Question: I have to developed one expandablelistview.here if i have to run the program means it is worked successfully...but i have faced one problem...
The problem is if i have to click first group means the first group childrens all are displayed and also simply displayed second group children space.... Same problem is occurred here also.if i have to click second group means simply displayed first group children space afterthat displayed second group childrens...why this error is came here.please refer my code and give me solutions.please refer my screenshot that time you are clearly understood my question.

please help me...what problem is here.why space is occurred here...please help me friends.
Below code is my android-layout:
'''
<?xml version="1.0" encoding="utf-8"?>
<LinearLayout xmlns:android="http://schemas.android.com/apk/res/android"
android:layout_width="match_parent"
android:layout_height="wrap_content"
android:orientation="vertical" >
<TextView
android:id="@+id/payment_method1"
android:paddingLeft="5px"
android:textSize="15dip"
android:textStyle="bold"
android:layout_width="wrap_content"
android:layout_height="wrap_content"/>
<TextView
android:id="@+id/payment_method"
android:paddingLeft="75px"
android:textSize="15dip"
android:textColor="#10bcc9"
android:textStyle="bold"
android:layout_width="wrap_content"
android:layout_height="wrap_content"/>
<TextView
android:id="@+id/total1"
android:paddingLeft="5px"
android:textSize="15dip"
android:textStyle="bold"
android:layout_width="wrap_content"
android:layout_height="wrap_content"/>
<TextView
android:id="@+id/total"
android:paddingLeft="65px"
android:textSize="15dip"
android:textColor="#10bcc9"
android:textStyle="bold"
android:layout_width="wrap_content"
android:layout_height="wrap_content"/>
<TextView
android:id="@+id/firstname1"
android:paddingLeft="5px"
android:textSize="15dip"
android:textStyle="bold"
android:layout_width="wrap_content"
android:layout_height="wrap_content"/>
<TextView
android:id="@+id/firstname"
android:paddingLeft="65px"
android:textSize="15dip"
android:textColor="#10bcc9"
android:textStyle="bold"
android:layout_width="wrap_content"
android:layout_height="wrap_content"/>
<TextView
android:id="@+id/lastname1"
android:paddingLeft="5px"
android:textSize="15dip"
android:textStyle="bold"
android:layout_width="wrap_content"
android:layout_height="wrap_content"/>
<TextView
android:id="@+id/lastname"
android:paddingLeft="65px"
android:textSize="15dip"
android:textColor="#10bcc9"
android:textStyle="bold"
android:layout_width="wrap_content"
android:layout_height="wrap_content"/>
</LinearLayout>
'''
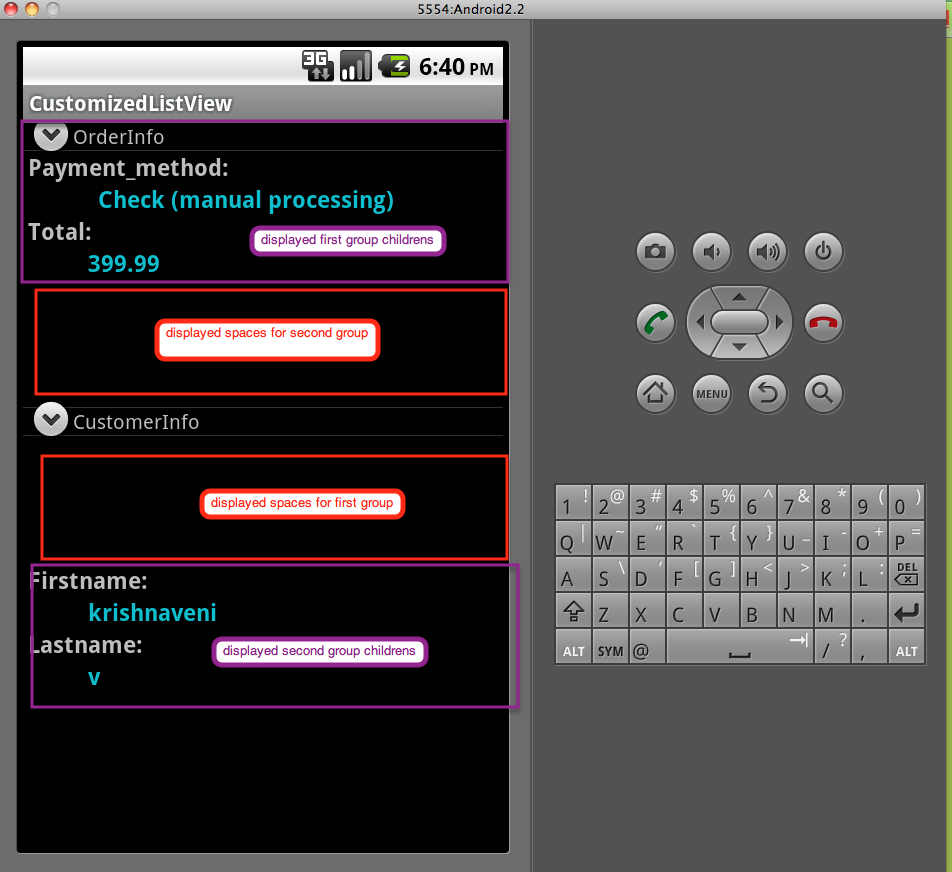
Answer: i got the solution for this after some changes in my android layout file.